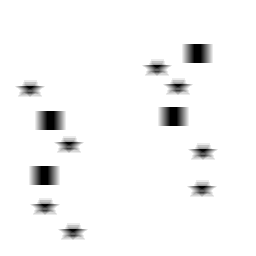
Squares: 4
Triangles: 0
Stars: 8
Total shapes: 12